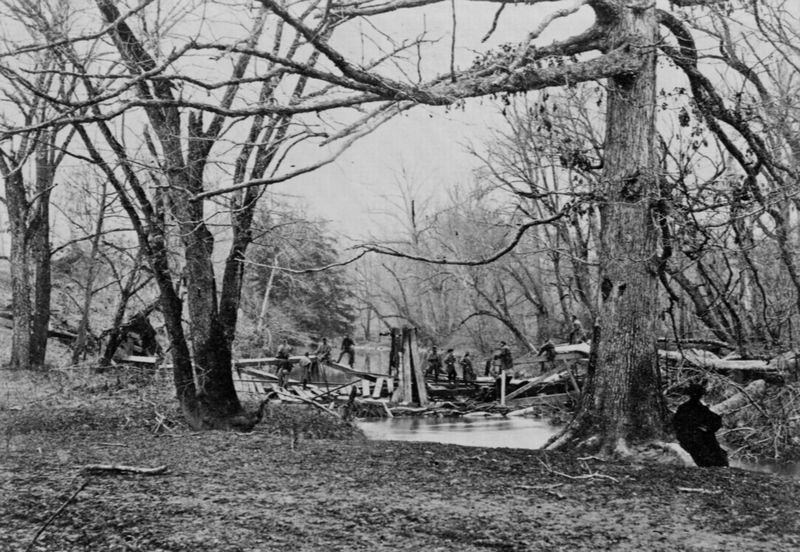
Titel: Überreste eines Gleises beim Eichensumpf
Künstler: Mathew B. Brady
Schlagwörter: baum, schatten, wasser, bäume, fluss, landschaft, menschen, see, sitzen, teich, äste, ausschnitt, frau, grau, holz, männer, zeichnung, park, wiese, brücke, sträucher, wald, arbeit, boot, ruder, papier, arbeiten, kahl, herbst, winter, amerika, arbeiter, planken, soldaten, bretter, foto, neger, bedeckt, schwarzweiss, sumpf, fällen, sägen, sklaven, bauen, früher, waldarbeiten, analog, mississpi